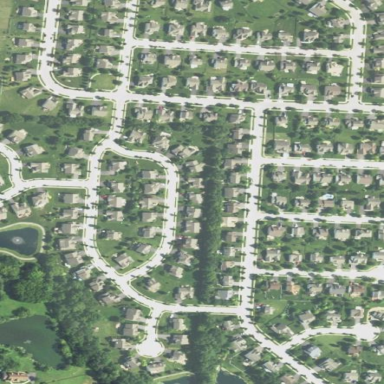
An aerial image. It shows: Residential area.